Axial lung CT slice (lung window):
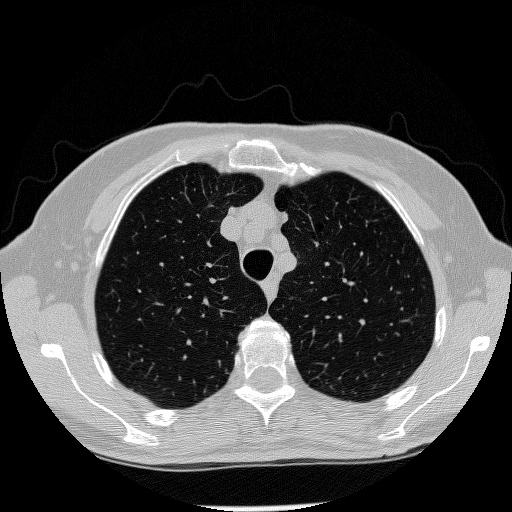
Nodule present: no